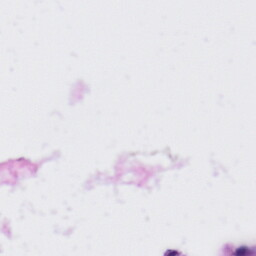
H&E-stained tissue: Liver